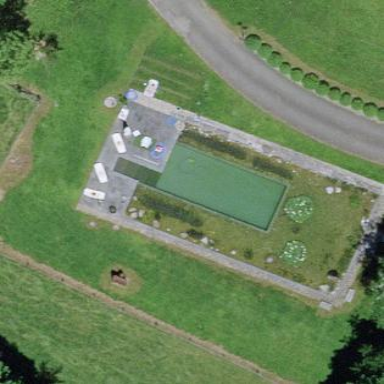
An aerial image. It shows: Swimming pool located in leisure land.